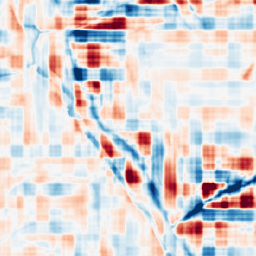
Category: wavelet
Decomposition family: wavelet_reverse_biorthogonal
Decomposition parameters: wavelet: rbio3.5
level: 5
Upsampling method: linear_exact
Upsampling parameters: scale: 2
Upsampling scale: 2